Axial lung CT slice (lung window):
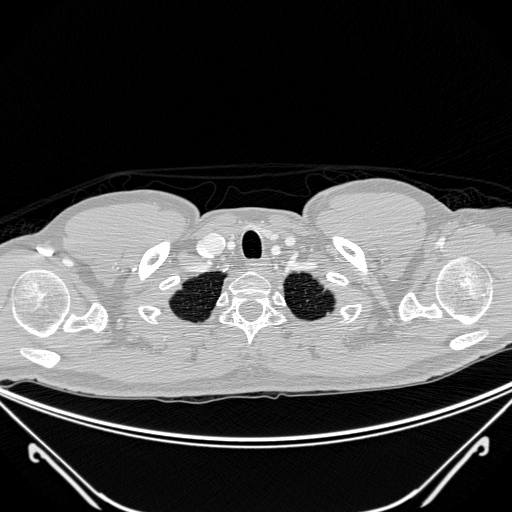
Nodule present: no